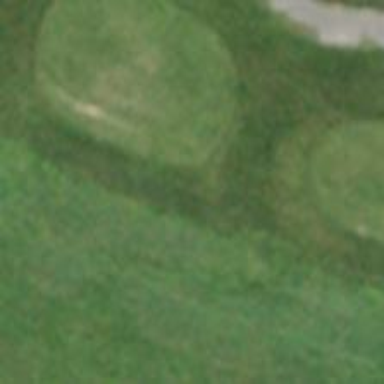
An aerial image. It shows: Golf tee.